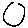
Label: circle